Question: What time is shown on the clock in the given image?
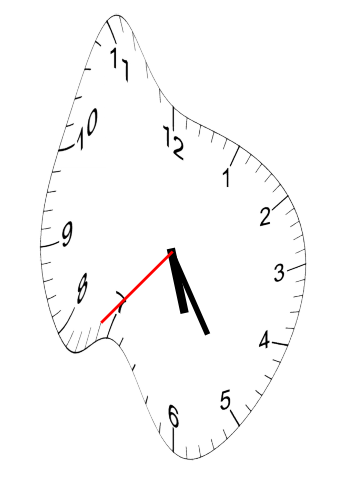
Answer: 05:24:37